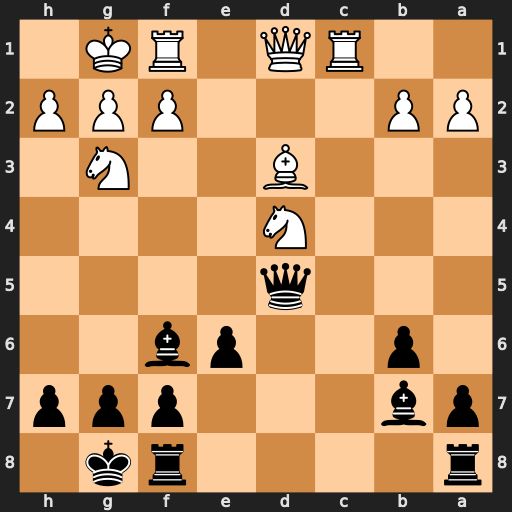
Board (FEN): r4rk1/pb3ppp/1p2pb2/3q4/3N4/3B2N1/PP3PPP/2RQ1RK1
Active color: b
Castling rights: -
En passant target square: -
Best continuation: Qxg2#